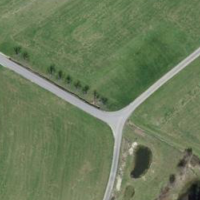
EUNIS habitat code: 25
Species observed at this site:
Acronicta rumicis
Euthrix potatoria
Misumena vatia